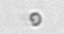
Label: nanoplankton_mix